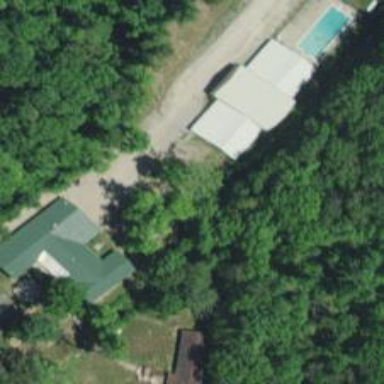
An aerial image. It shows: Place of worship situated within summer camp area.